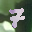
Label: 7